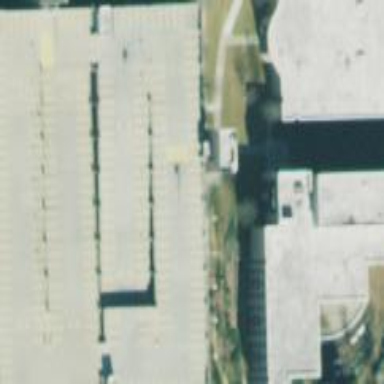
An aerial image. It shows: Multi-storey parking building.